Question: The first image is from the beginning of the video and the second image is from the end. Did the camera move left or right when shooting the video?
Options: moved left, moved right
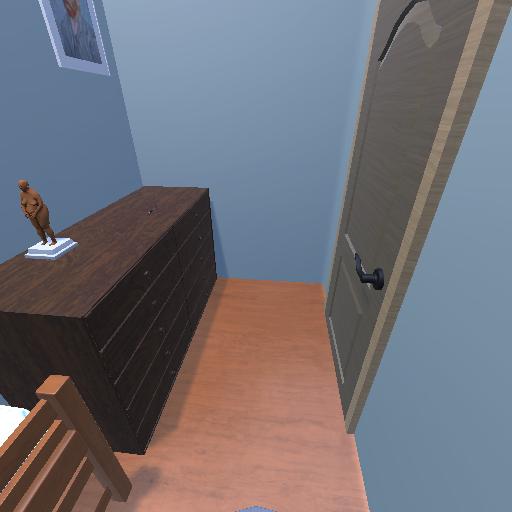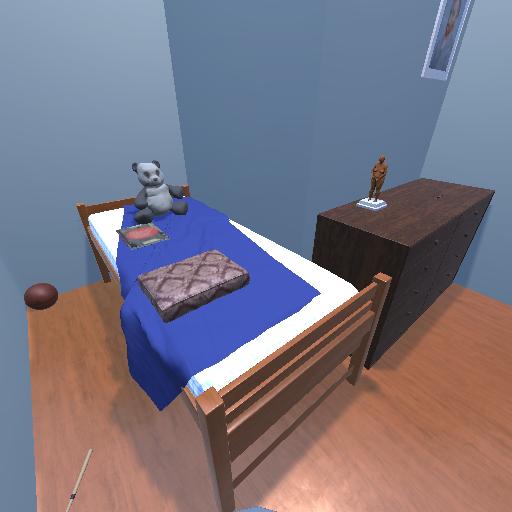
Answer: moved left